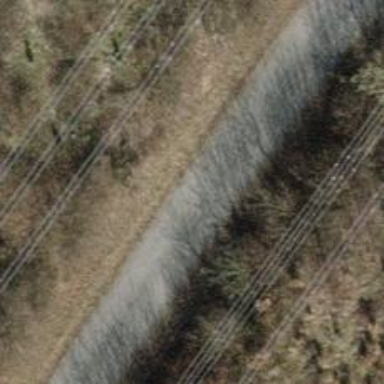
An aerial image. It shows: Asphalt track with grade1 surface.